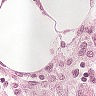
Metastatic tissue present: no